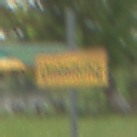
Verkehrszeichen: EndeDerUmleitungsankuendigung
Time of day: MorningAfternoon
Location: Outdoor (Nature)
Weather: PartlyCloudy
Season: NotSpecified
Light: Natural